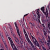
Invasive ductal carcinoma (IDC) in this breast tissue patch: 1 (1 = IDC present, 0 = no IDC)